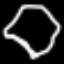
Label: diamond